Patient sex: F
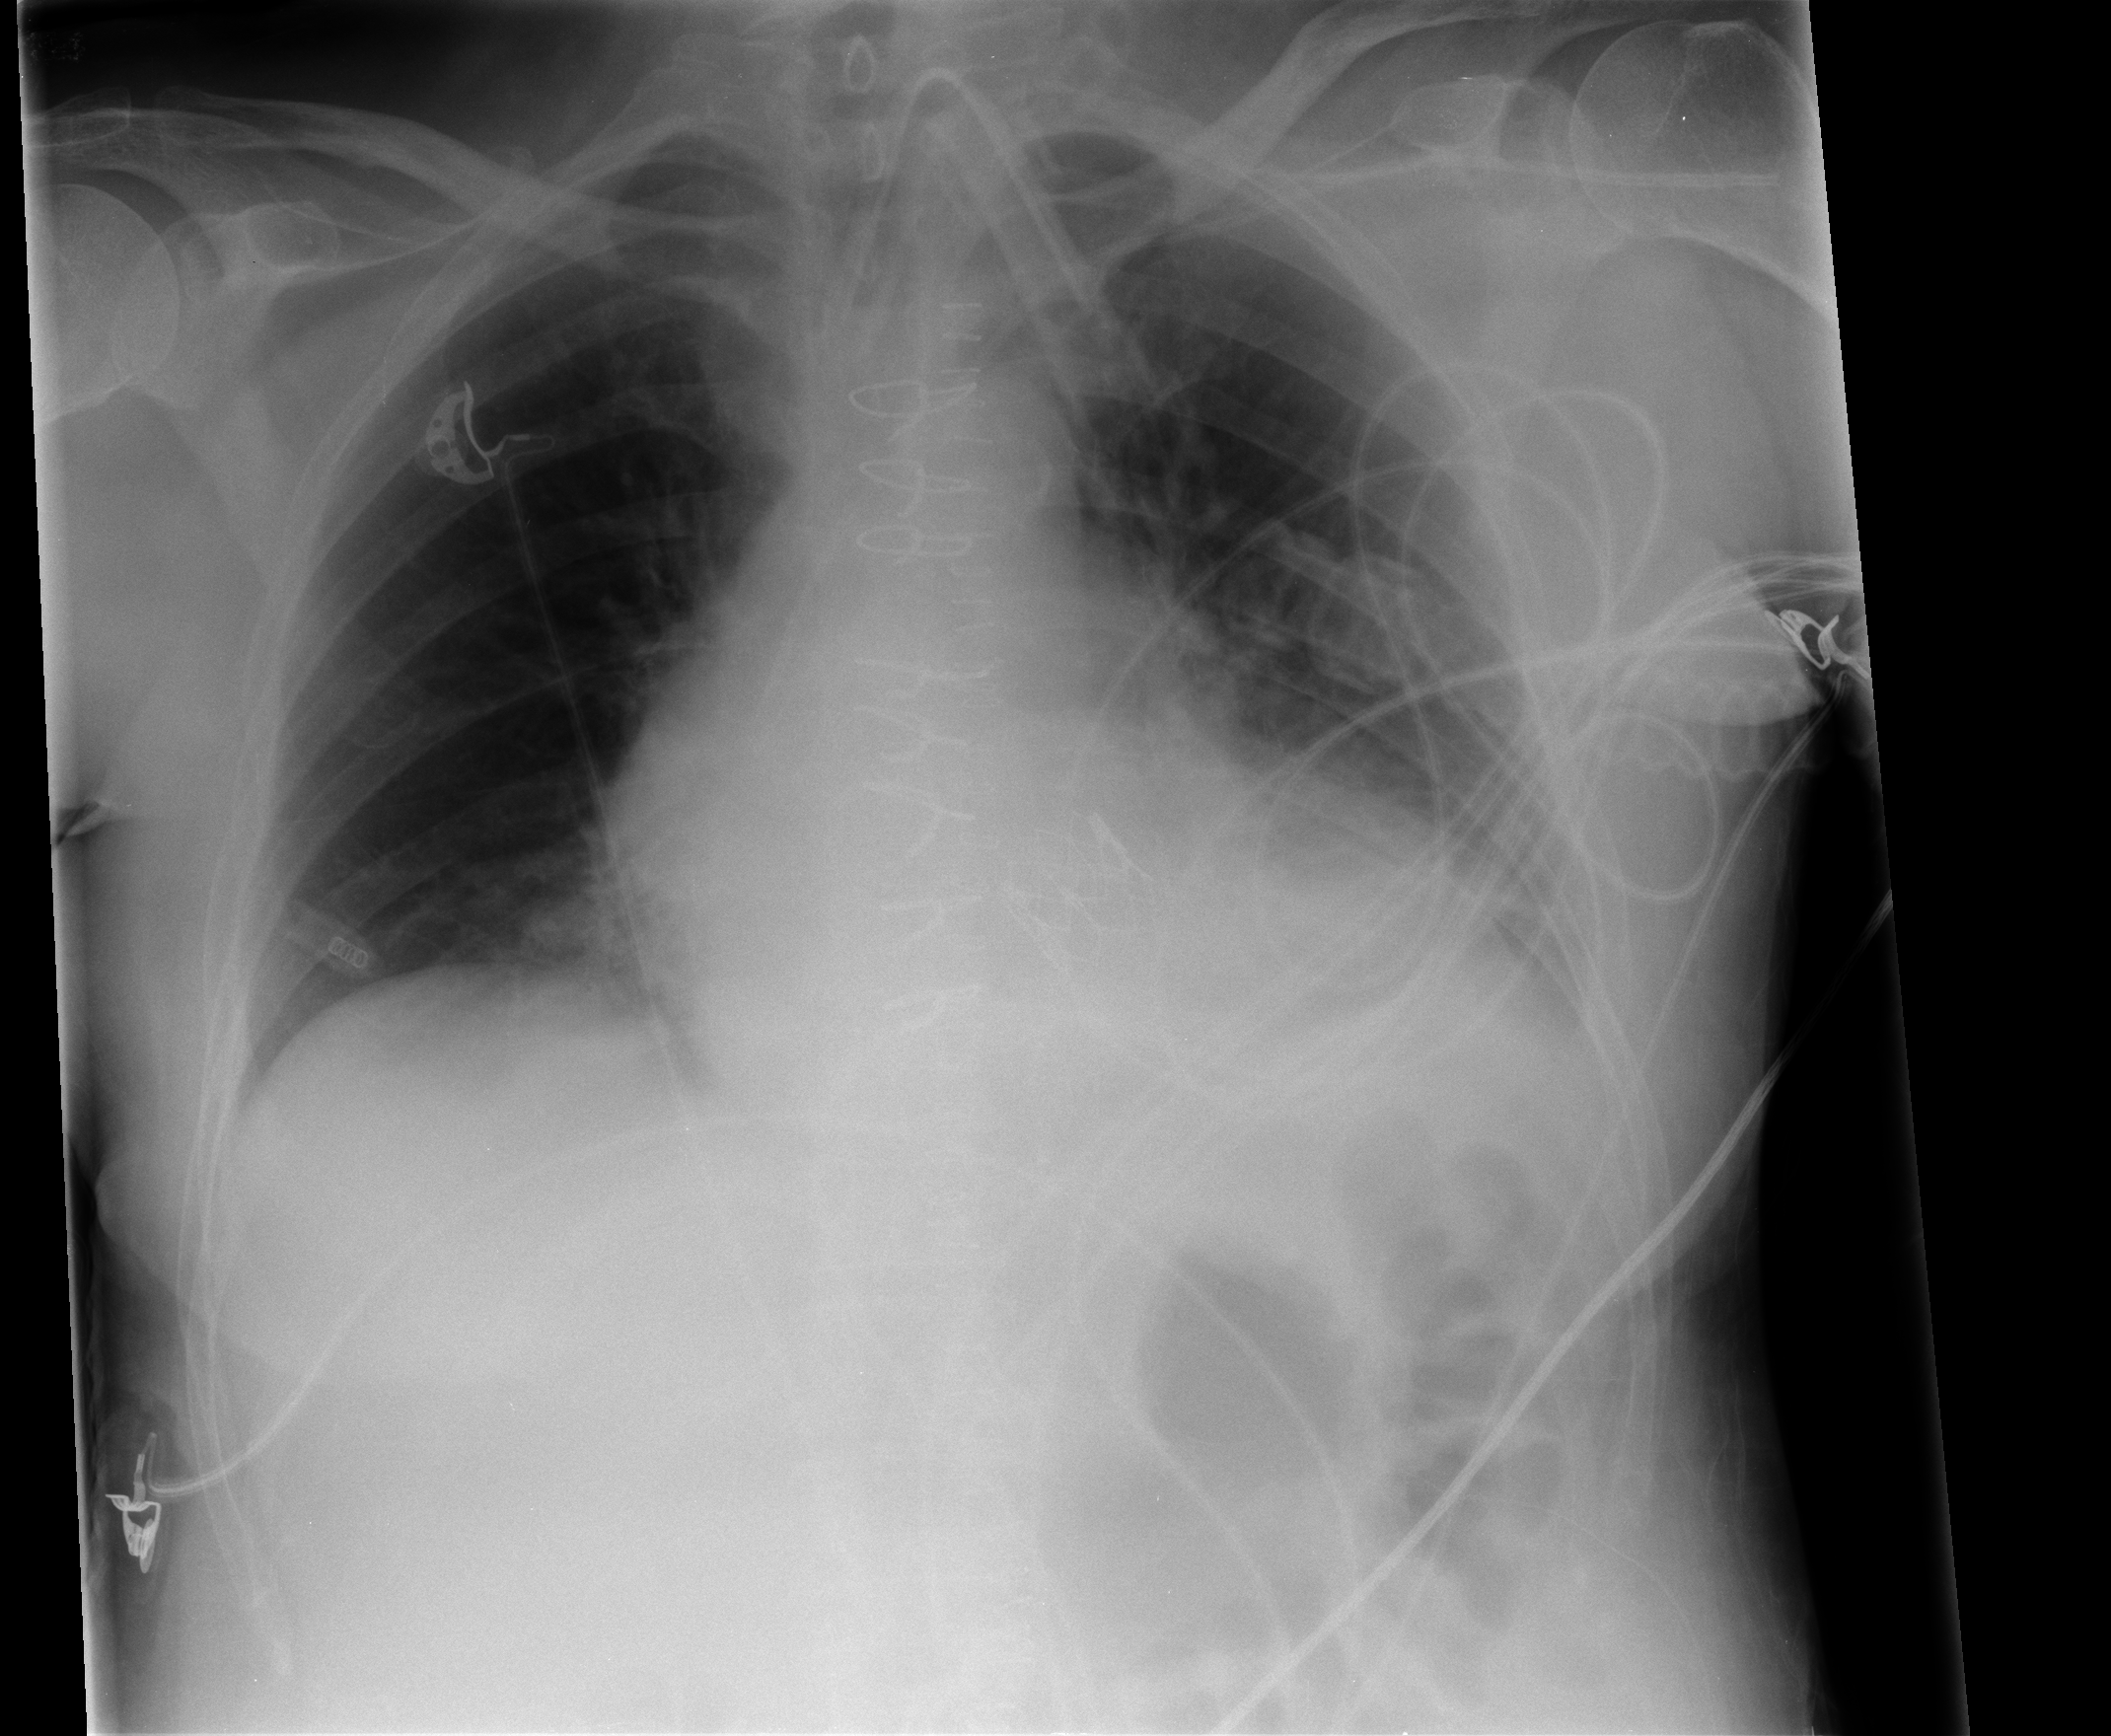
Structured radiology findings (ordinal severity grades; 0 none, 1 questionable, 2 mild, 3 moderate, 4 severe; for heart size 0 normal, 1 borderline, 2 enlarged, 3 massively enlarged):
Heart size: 2
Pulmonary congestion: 2
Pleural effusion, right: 0
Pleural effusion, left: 2
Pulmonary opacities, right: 0
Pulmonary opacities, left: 0
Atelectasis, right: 1
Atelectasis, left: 2